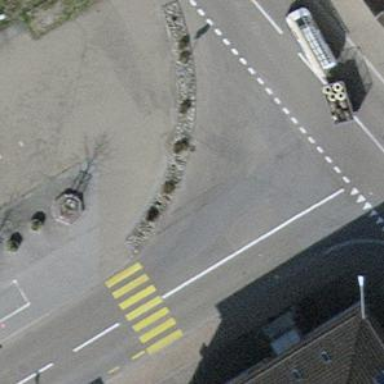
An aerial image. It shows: Marked zebra crossing with island.